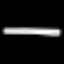
Label: line